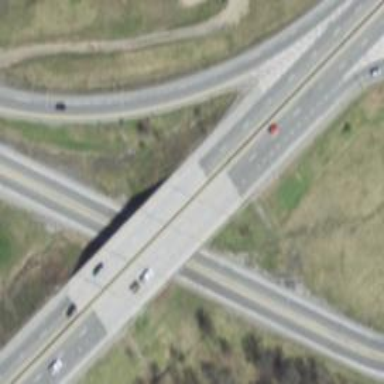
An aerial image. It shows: Bridge on trunk expressway.